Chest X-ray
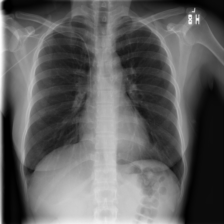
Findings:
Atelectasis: negative
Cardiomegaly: negative
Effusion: negative
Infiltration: negative
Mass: negative
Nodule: negative
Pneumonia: negative
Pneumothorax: negative
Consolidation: negative
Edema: negative
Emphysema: negative
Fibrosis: negative
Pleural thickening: negative
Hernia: negative